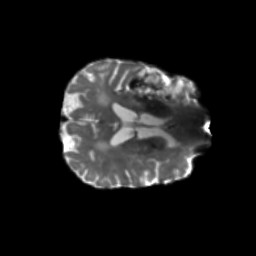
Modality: T2w
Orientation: axial
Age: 75
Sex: male
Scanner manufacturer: siemens
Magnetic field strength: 3 T
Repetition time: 5.25 s
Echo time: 0.08 s